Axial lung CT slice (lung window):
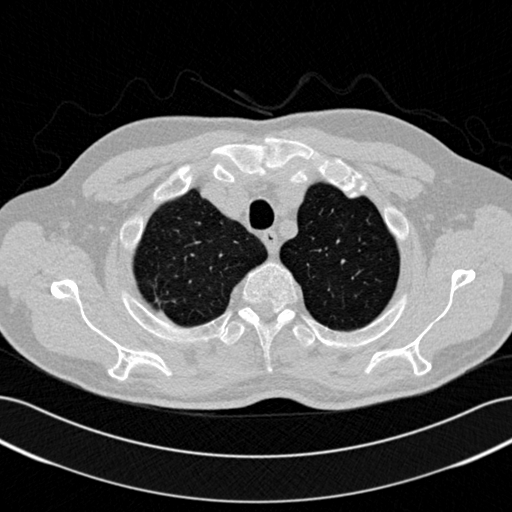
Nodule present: no